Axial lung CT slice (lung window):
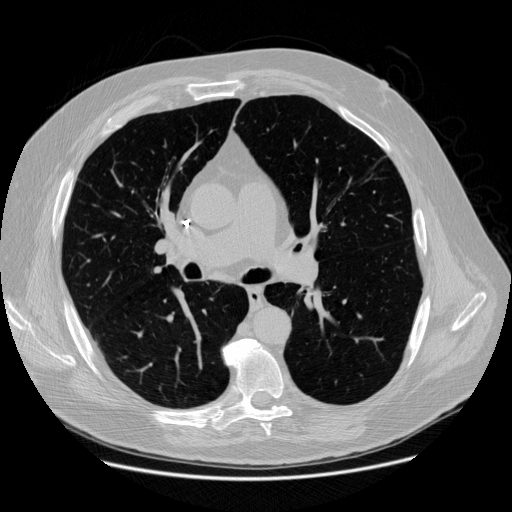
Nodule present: no